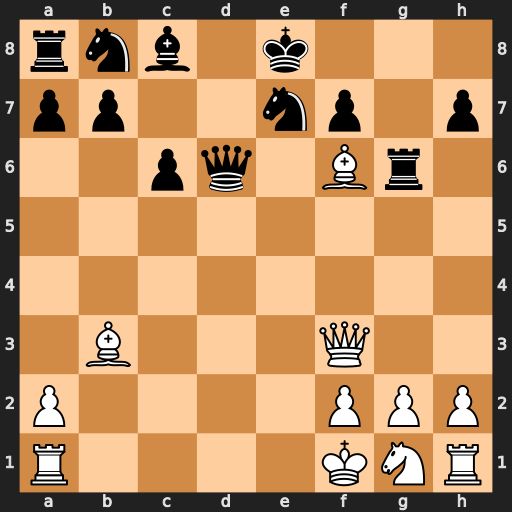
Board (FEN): rnb1k3/pp2np1p/2pq1Br1/8/8/1B3Q2/P4PPP/R4KNR
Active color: w
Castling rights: q
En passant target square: -
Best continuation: Bxf7+ Kxf7 Be5+ Ke8 Bxd6